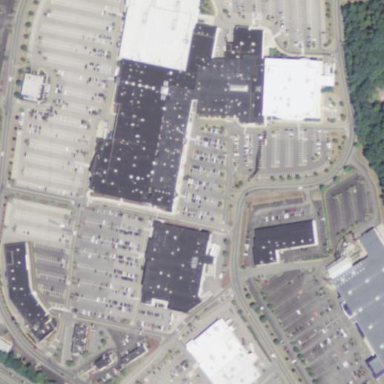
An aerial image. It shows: Retail area.